Interaction volume radius: 10 \u00c5
Interaction volume height: 30 \u00c5
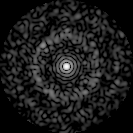
Disorder parameter: 0.8433